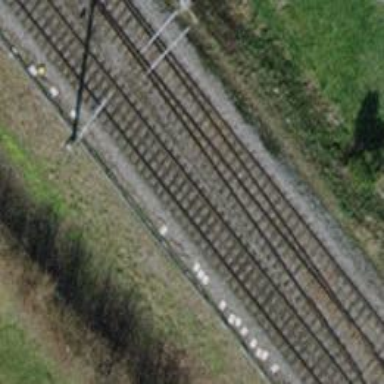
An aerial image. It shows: Railway siding with one electrified track and contact line.